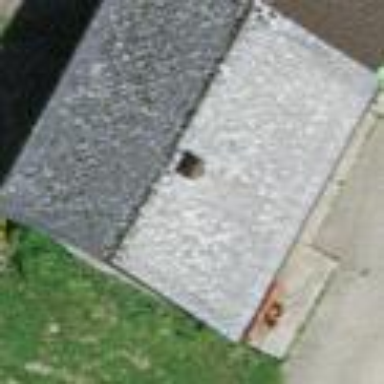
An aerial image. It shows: Farm auxiliary building with gabled roof.